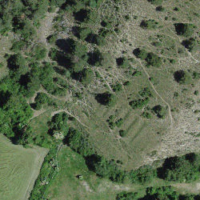
EUNIS habitat code: 48
Species observed at this site:
Pyrgus onopordi
Pontia edusa
Calliteara pudibunda
Aglais io
Chiasmia clathrata
Xerolenta obvia
Cosmorhoe ocellata
Pterostoma palpina
Libelloides longicornis
Pareulype berberata
Dioctria rufipes
Idaea degeneraria
Macrothylacia rubi
Veronica chamaedrys
Scopula marginepunctata
Erynnis tages
Lasiommata megera
Pyrgus armoricanus
Papilio machaon
Minucia lunaris
Scopula rubiginata
Libelloides coccajus
Mamestra brassicae
Lysandra bellargus
Callophrys rubi
Staria lunata
Coenonympha pamphilus
Bupalus piniaria
Lampyris noctiluca
Harmonia quadripunctata
Chloroclysta siterata
Aglais urticae
Timandra comae
Peribatodes rhomboidaria
Melitaea cinxia
Catephia alchymista
Armadillidium vulgare
Anthocharis cardamines
Spialia sertorius
Issoria lathonia
Pieris napi
Pyrgus malvoides